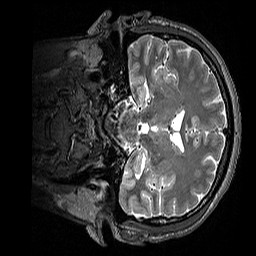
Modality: T2w
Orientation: coronal
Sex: male
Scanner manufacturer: siemens
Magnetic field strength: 3 T
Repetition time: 3.2 s
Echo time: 0.409 s